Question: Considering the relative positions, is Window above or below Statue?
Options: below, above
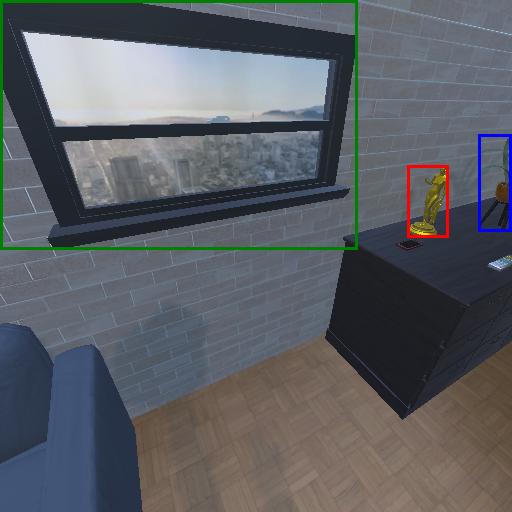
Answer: below